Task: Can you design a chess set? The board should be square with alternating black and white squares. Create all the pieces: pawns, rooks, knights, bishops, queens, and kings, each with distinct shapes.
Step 2663:
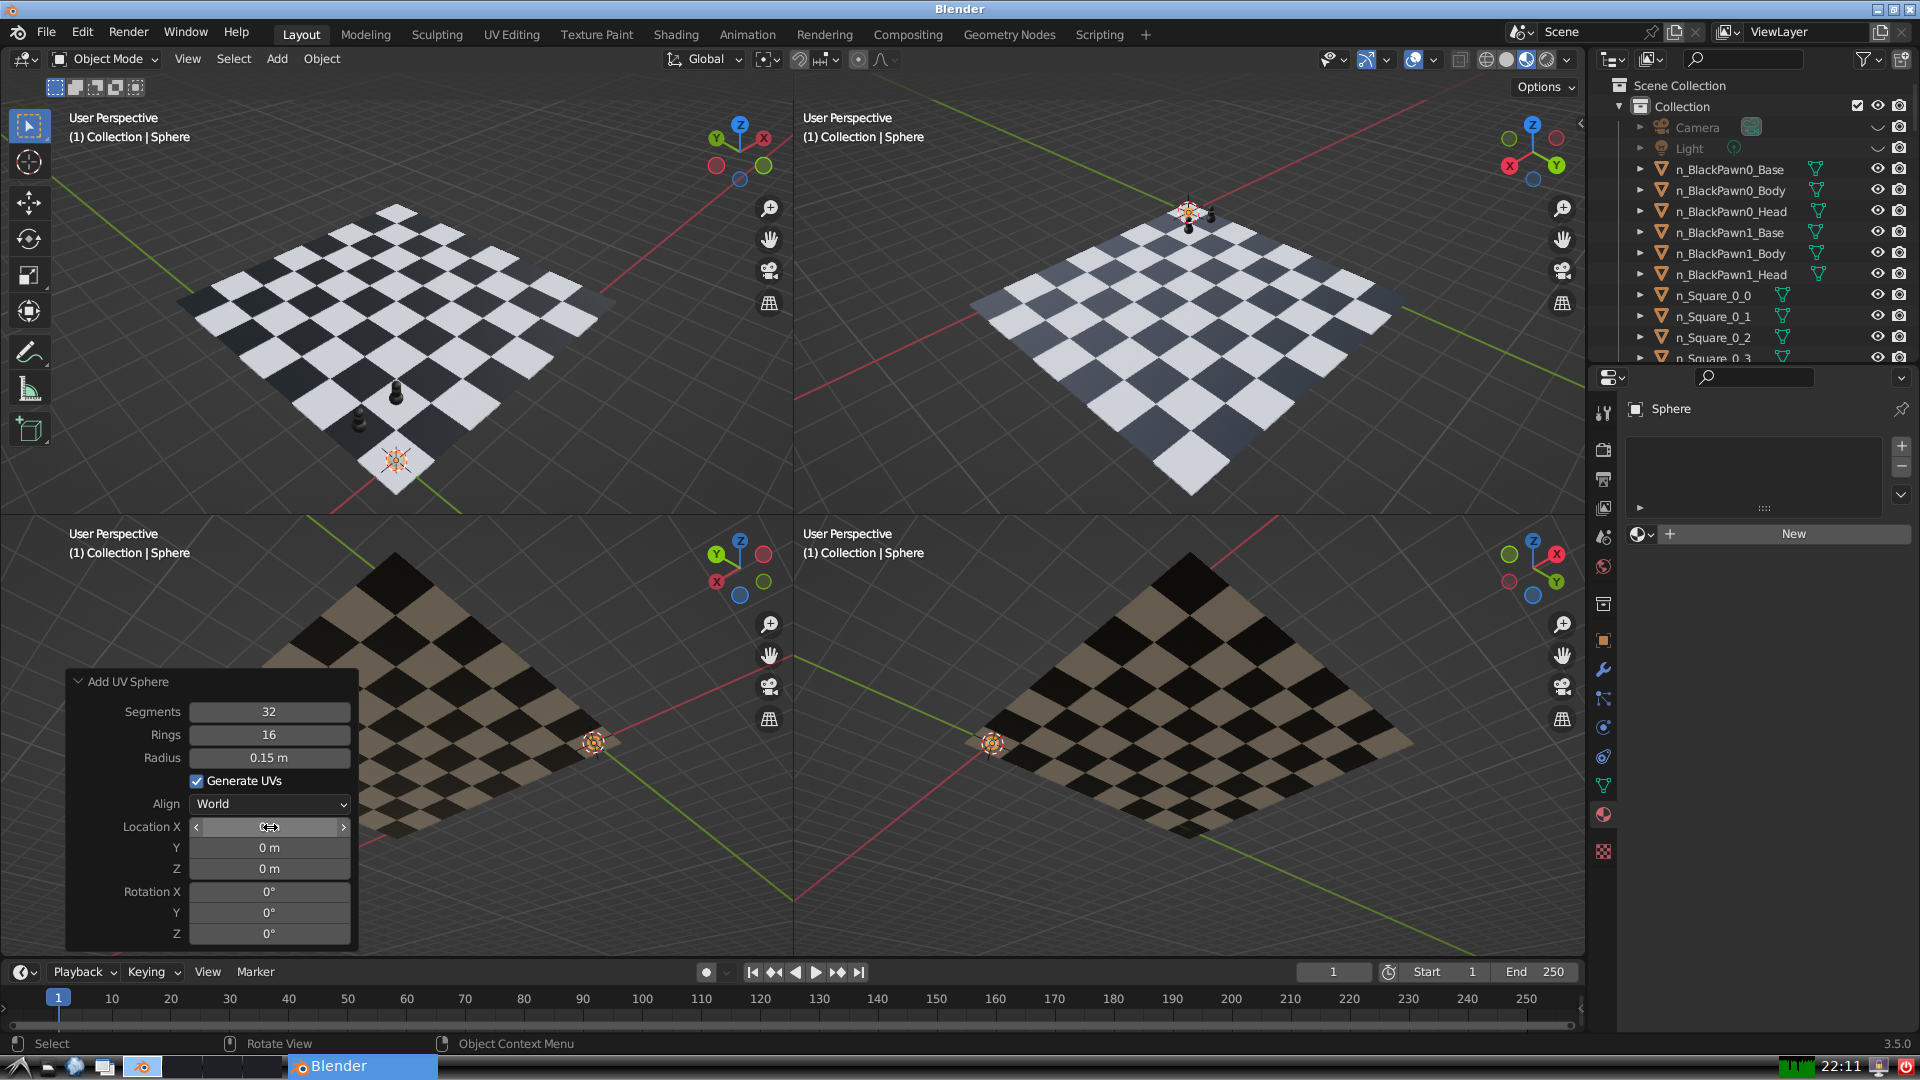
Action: click: no